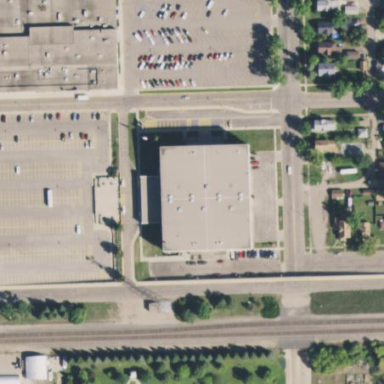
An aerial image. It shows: Civic building.